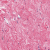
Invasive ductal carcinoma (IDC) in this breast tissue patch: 0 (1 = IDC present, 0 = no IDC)